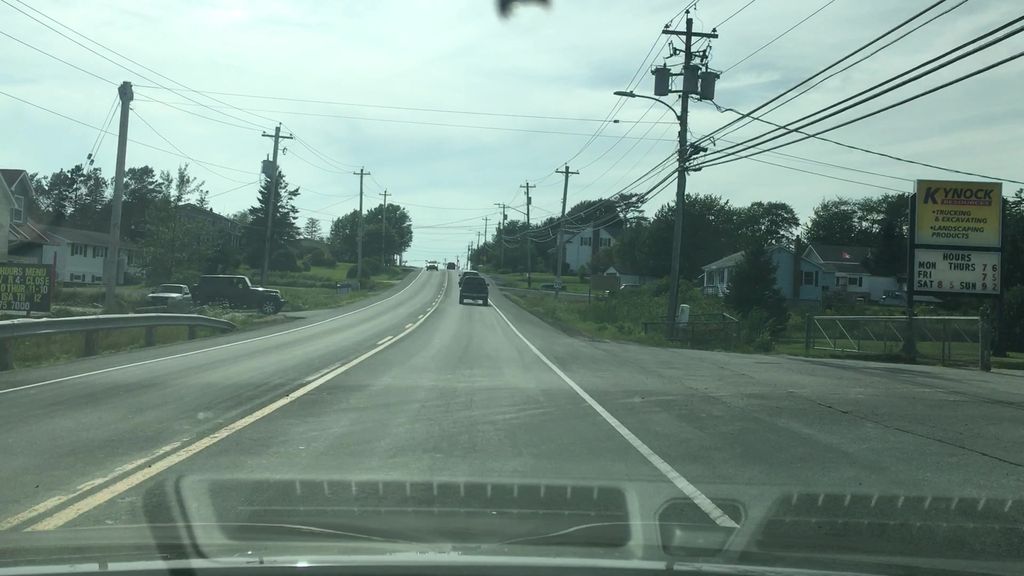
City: halifax